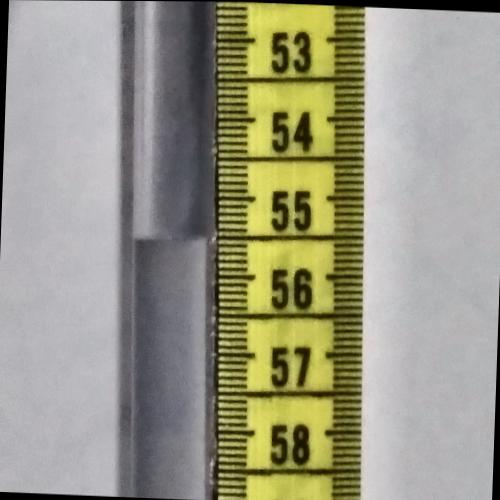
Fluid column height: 55.5 cm